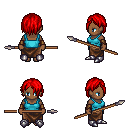
a pixel art fantasy rpg character, female body template, human, dark skin, teal pirate shirt, robe skirt, red bangs hairstyle, cloth bracers, metal boots, spear, four views (front, back, left, right), 2x2 character sprite sheet, small pixel art, hard edges, no anti-aliasing